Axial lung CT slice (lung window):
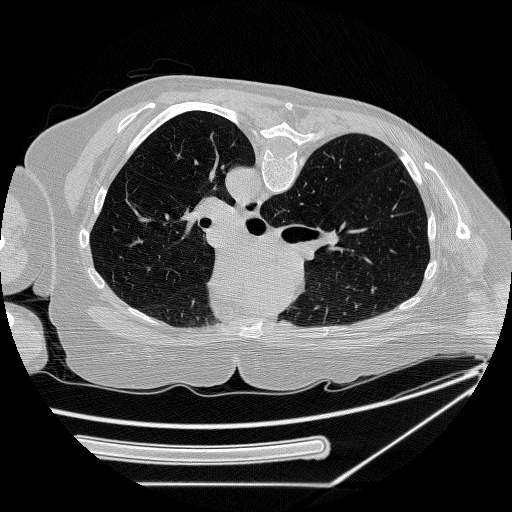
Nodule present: no